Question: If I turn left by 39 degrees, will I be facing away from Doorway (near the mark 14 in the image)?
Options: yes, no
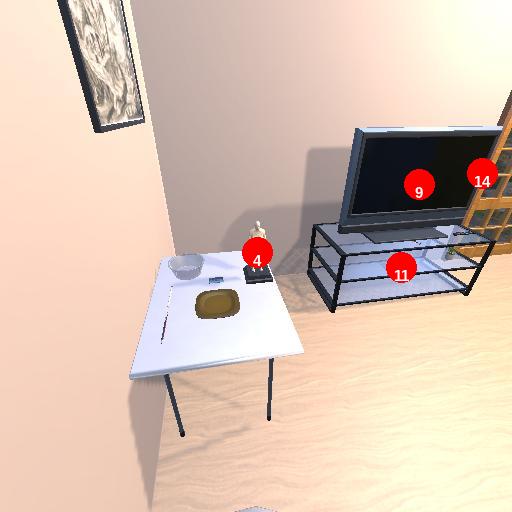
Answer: yes